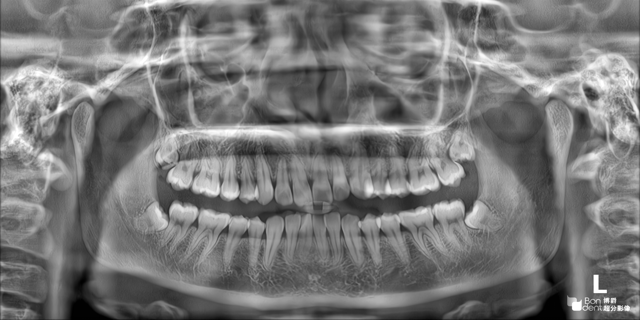
adult